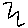
Label: zigzag